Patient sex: M
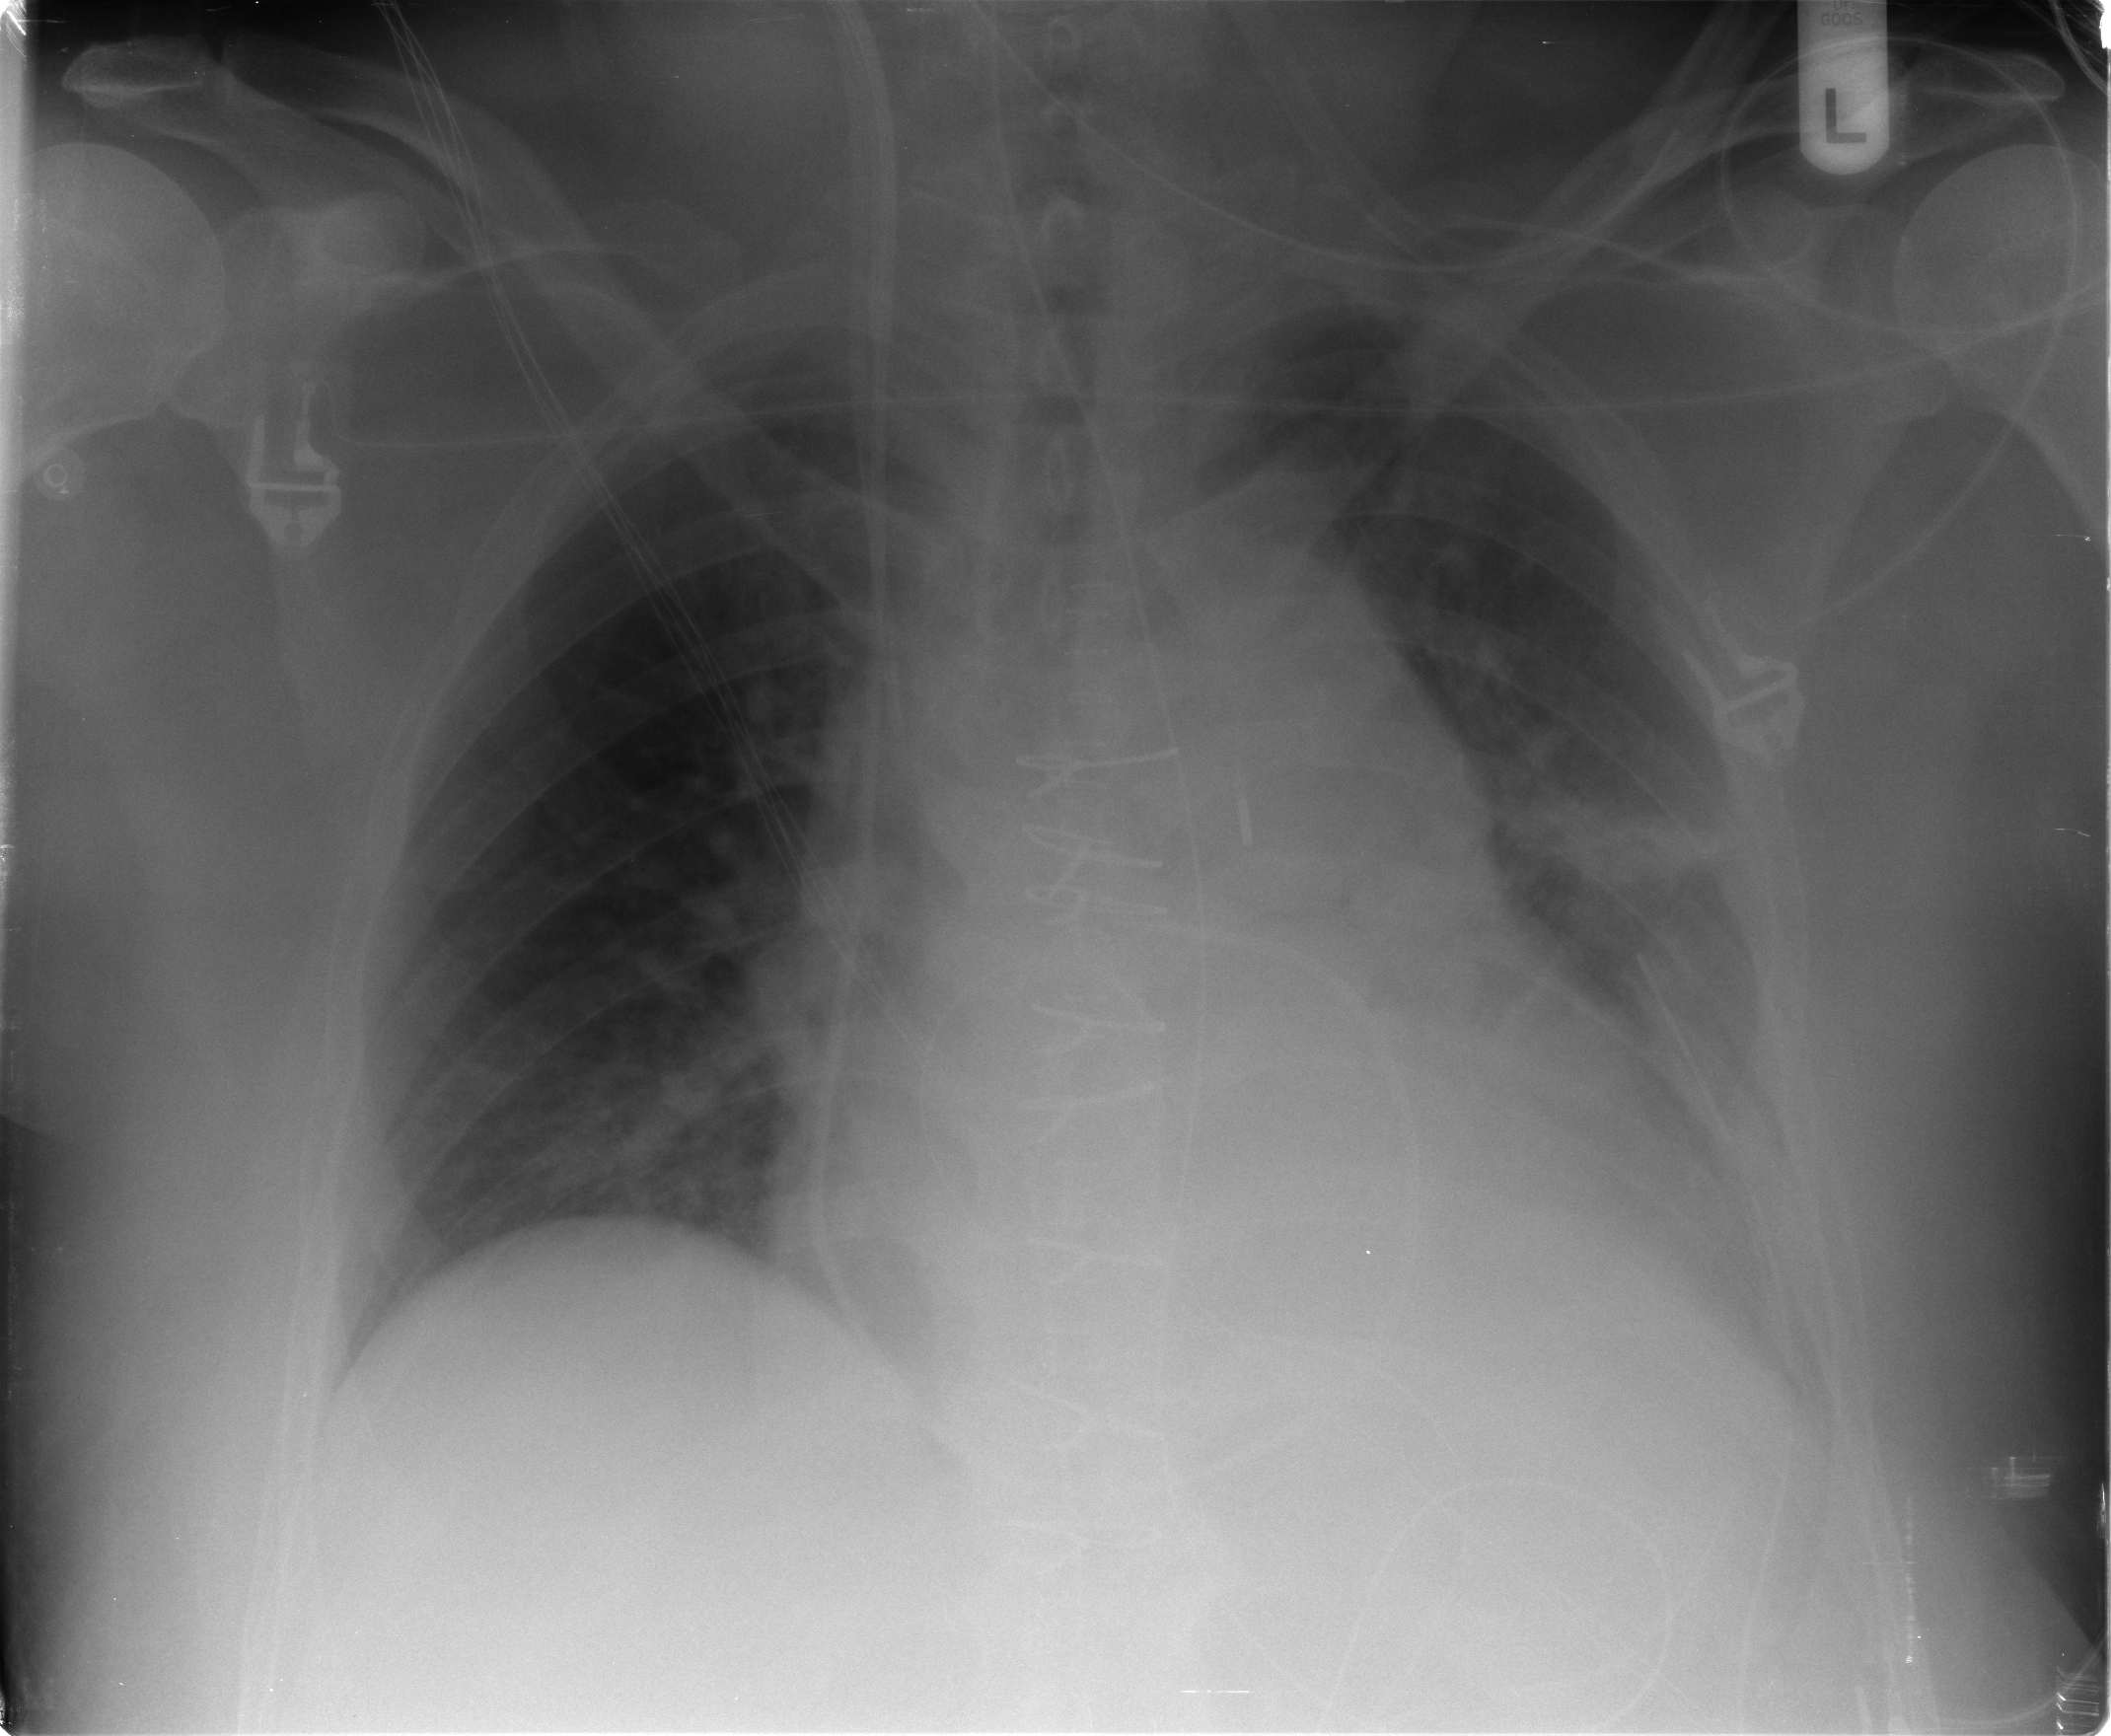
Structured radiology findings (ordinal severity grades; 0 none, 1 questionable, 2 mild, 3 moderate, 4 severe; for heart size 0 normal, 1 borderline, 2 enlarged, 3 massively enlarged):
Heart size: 2
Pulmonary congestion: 2
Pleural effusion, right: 0
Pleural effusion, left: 2
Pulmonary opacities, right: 0
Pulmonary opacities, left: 1
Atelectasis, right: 0
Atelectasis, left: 2